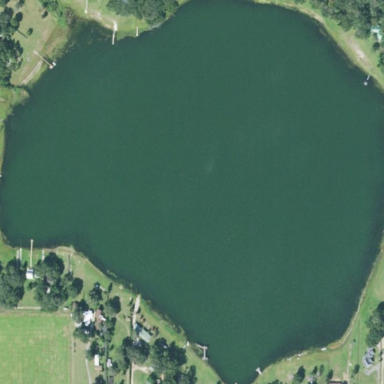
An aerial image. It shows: Beautiful lake surrounded by nature.